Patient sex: M
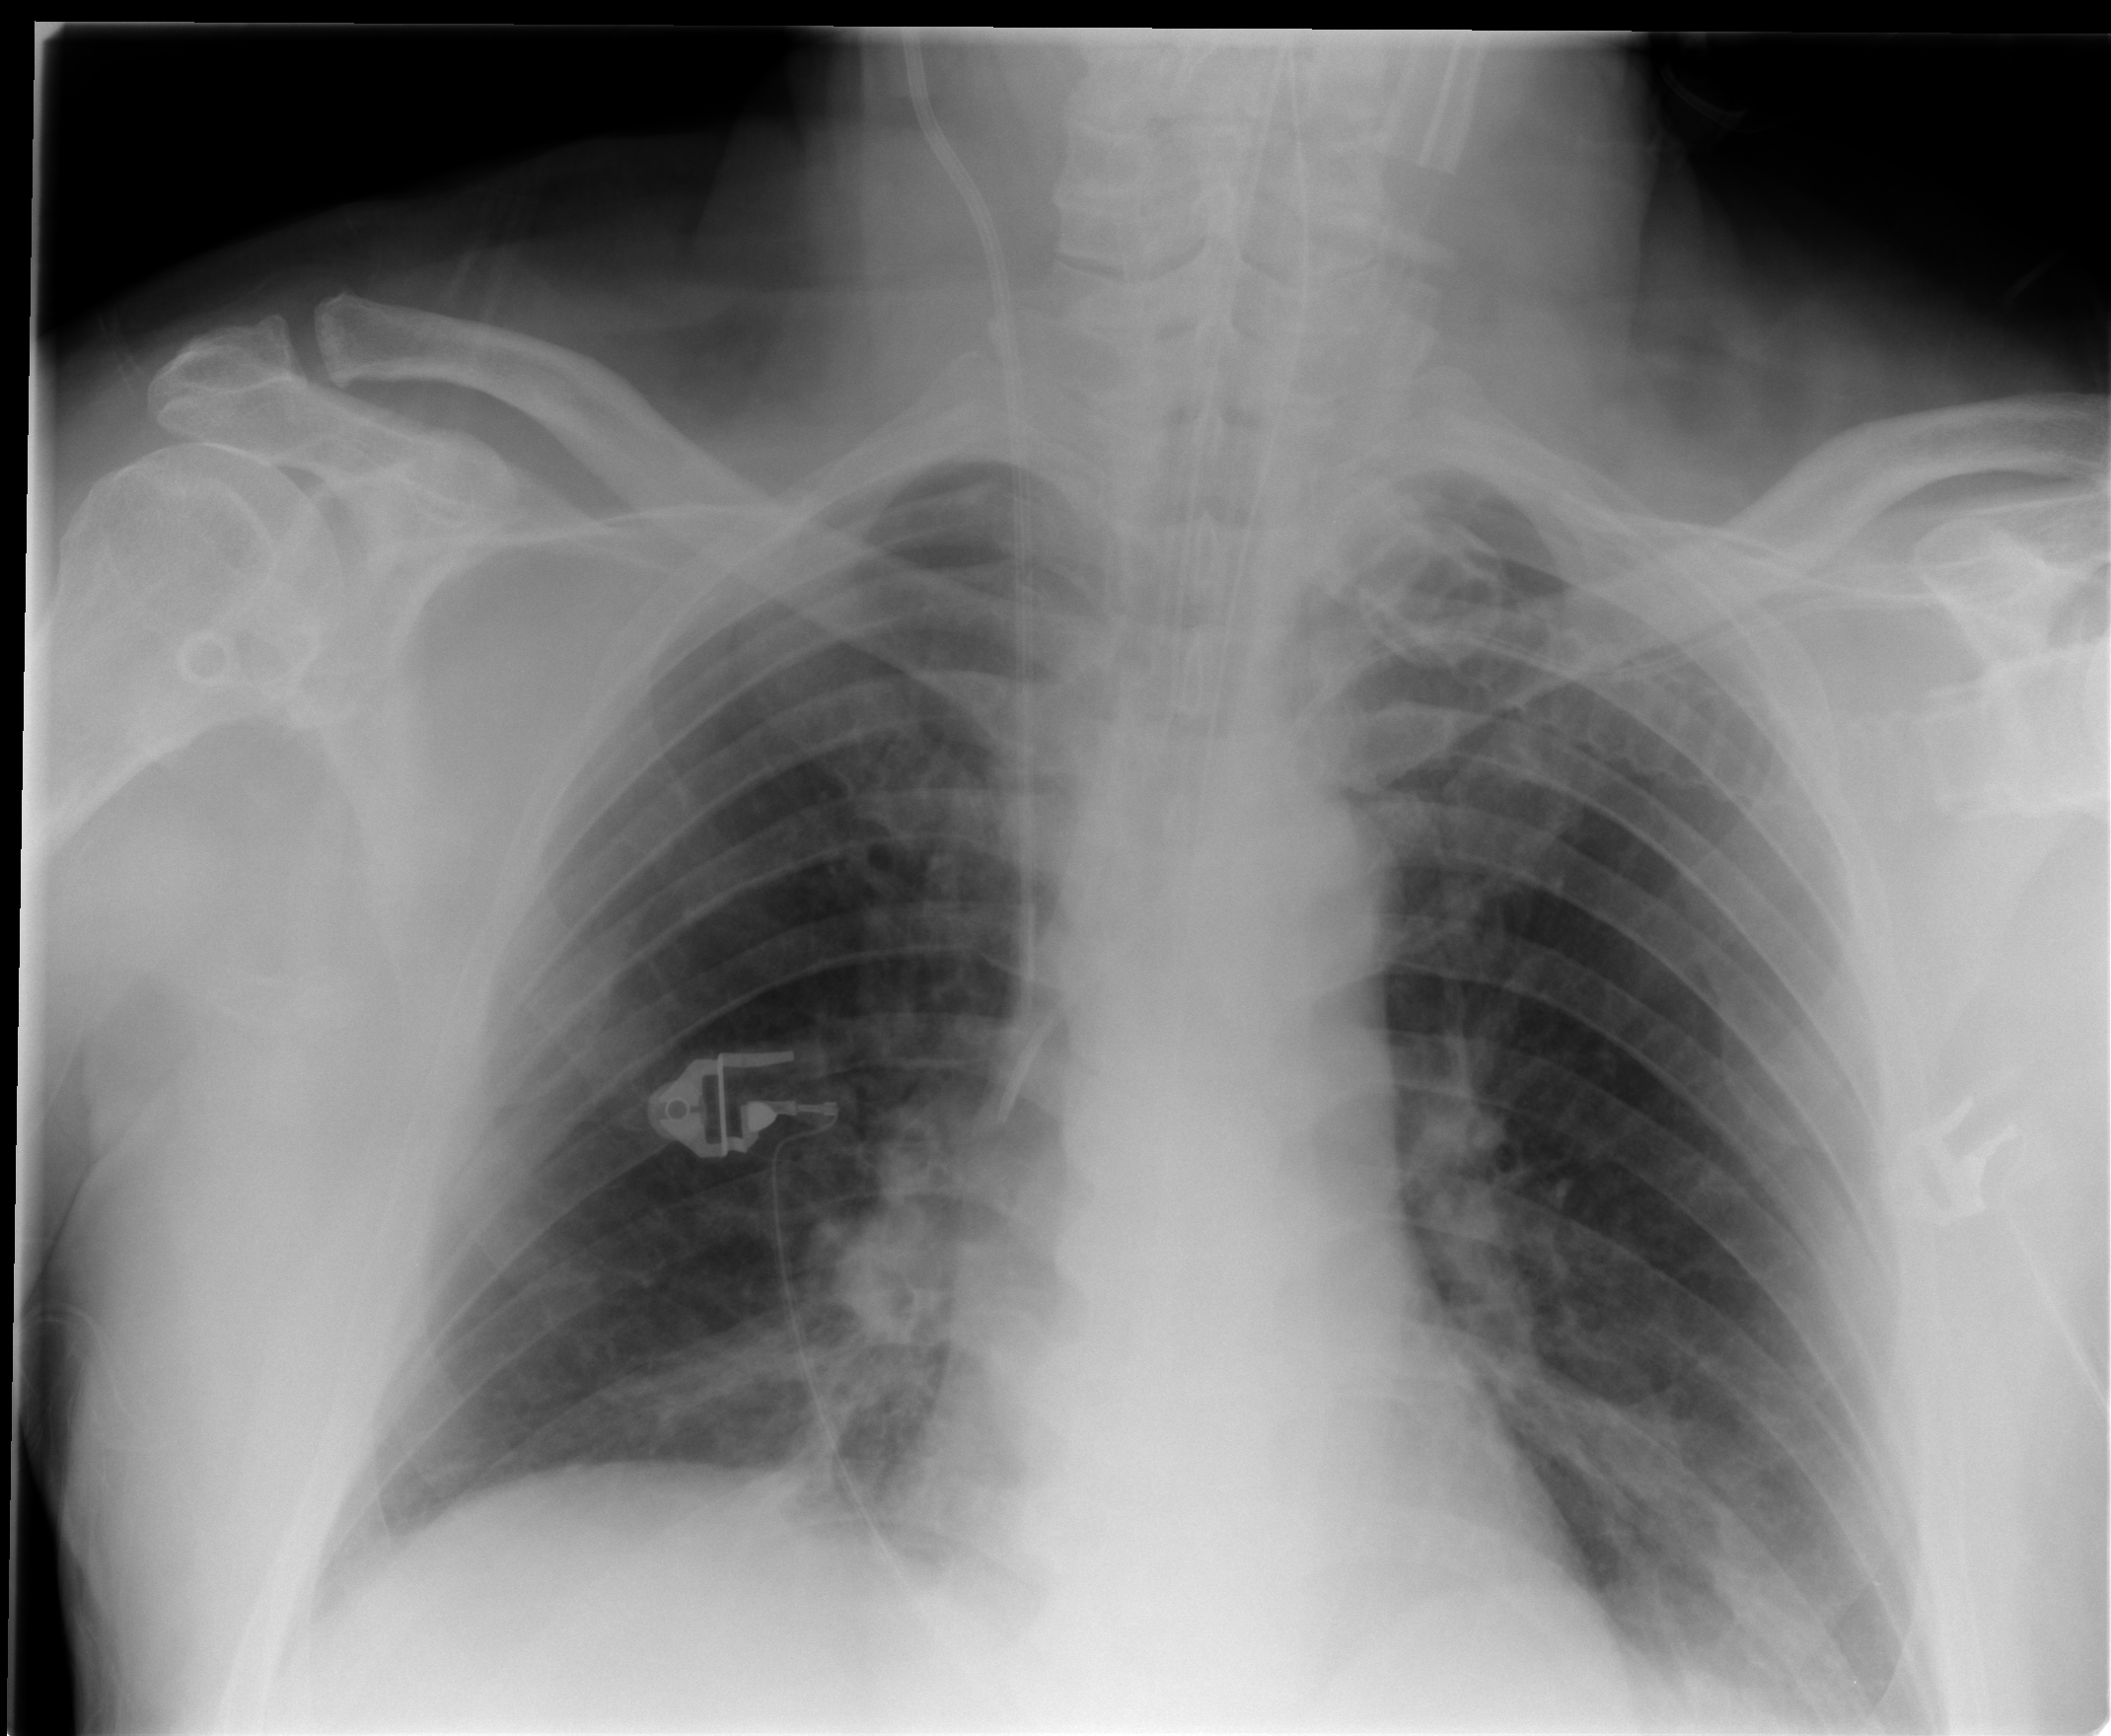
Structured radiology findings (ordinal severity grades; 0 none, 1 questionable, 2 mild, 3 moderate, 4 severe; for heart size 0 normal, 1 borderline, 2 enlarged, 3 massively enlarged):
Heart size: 0
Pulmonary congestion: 0
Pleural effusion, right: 0
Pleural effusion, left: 2
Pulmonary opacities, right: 0
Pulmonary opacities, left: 0
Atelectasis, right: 1
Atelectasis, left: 1